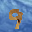
Label: 9